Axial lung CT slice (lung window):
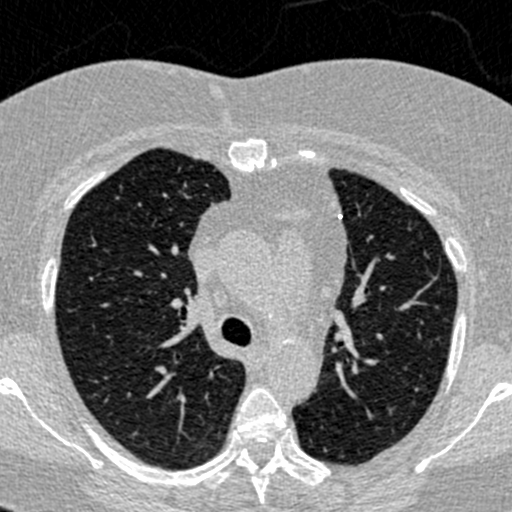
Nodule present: no